Question: I'm trying to make a car follow a lane. I know all the points of the lane, as for now the lane is represented as a polygon, bounded by two sets of line segments. Given the the two boundaries, I want to find another set of line segments that a car would ride, like a railroad, such that it is always between the two boundary segments. The amount of lines in each boundary segment may not always be the same, the segments are not "parallel".
Diagram (this is a rather simple one, but I believe it conveys the message):

I've thought about the following, but I don't see them working, or at least not efficiently:
1. Splitting it up into quadrilaterals, or quadrilaterals and triangles,
2. Start with a line with length of ten, then rotate it until its end point is an equal distance away from both boundary sides and repeat and
3. For each output segment, average the slopes of both boundary sides.
I thought of a few more, but not worth mentioning.
Thank you for your help, please feel free to ask any questions.
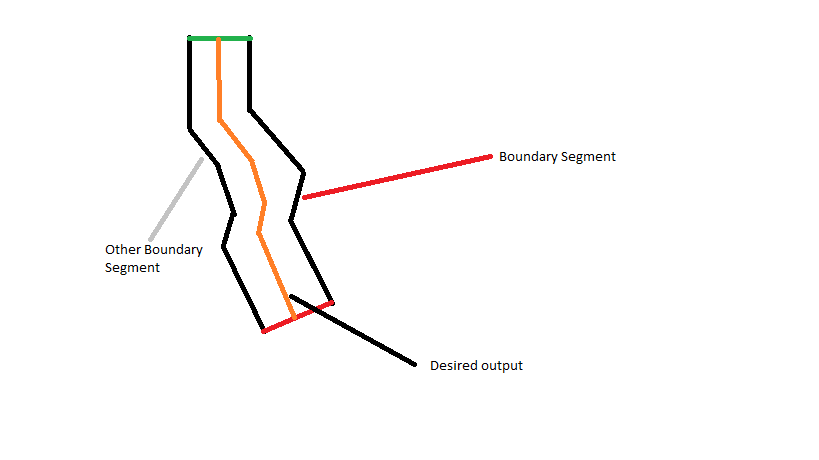
Answer: The following idea is inspired by <URL>. It is an extension of Shreyas Pimpalgaonkar's idea in the comments:
The overall idea is to match points on one side of the street to points on the other side. E.g., distribute 100 points along both sides and try to draw lines between them. The criterion that we are going to use to match points is proximity. So, the total length of the connecting lines should be as small as possible. Once we have these lines, we can calculate their midpoints and connect them. This will also give you a smoother line, depending on how many points you start with.
Here are some details: Distributing the points is not that hard. You can either put points every x units. Or you could distribute a constant number of points on the segments. In the end, it does not matter too much how the points are distributed. Though, uniform distributions will give you better results.
The central point is the DTW variant. The essential data for this algorithm is a matching matrix that tells you how costly it is to match one point to another. For this, you can use the Euclidean distance of the two points. Once you have this matrix (it does not need to be a full matrix; the entries near the diagonal are usually enough; see locality constraint in the Wikipedia article), you just solve the warping problem with a dynamic program.
And finally, you connect to mid-points. That's it.
I should add that this is not necessarily guaranteed to keep the path inside the lane. However, it will break only with very weird road constellations. If you want to be on the safe side, you can adapt the cost matrix, such that the algorithm will not match points where the connecting line crosses the lane border.
Here are some examples. If you need smoother paths, you can change the point you choose on the connecting lines (instead of the midpoint). You could e.g. optimize the interpolation parameter with respect to the Laplacian of the generated line. This will give you a linear system of equations that lets you control the path's smoothness. However, it is not easy to guarantee that the path stays inside the lane anymore.
<URL>
<URL>
<URL>